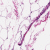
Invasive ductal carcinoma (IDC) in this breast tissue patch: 0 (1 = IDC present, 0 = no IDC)